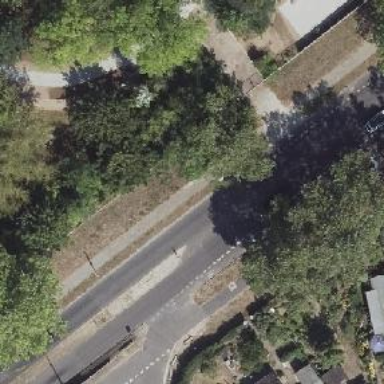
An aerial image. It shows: Tertiary road with asphalt surface. There is lane for cyclists on both sides of the road.